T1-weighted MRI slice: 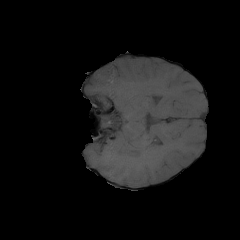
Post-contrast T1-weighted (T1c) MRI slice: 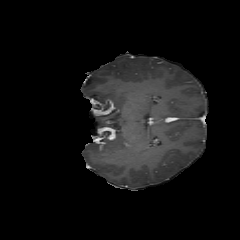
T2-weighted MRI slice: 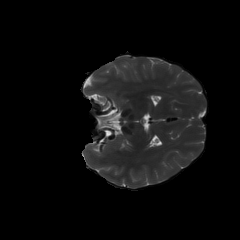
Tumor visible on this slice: no